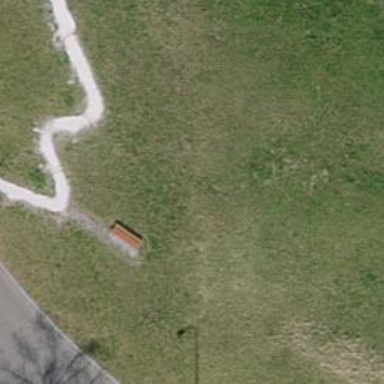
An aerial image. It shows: Brown bench.